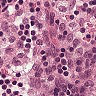
Metastatic tissue present: no